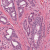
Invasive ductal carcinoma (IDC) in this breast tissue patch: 1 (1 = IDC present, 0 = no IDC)